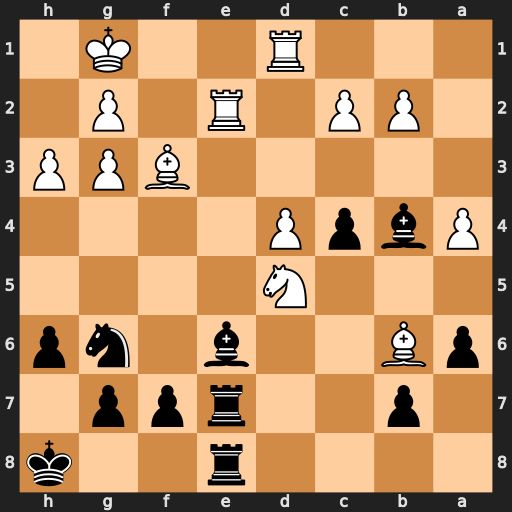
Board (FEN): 4r2k/1p2rpp1/pB2b1np/3N4/PbpP4/5BPP/1PP1R1P1/3R2K1
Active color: b
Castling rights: -
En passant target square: -
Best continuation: Bxd5 Rxe7 Nxe7